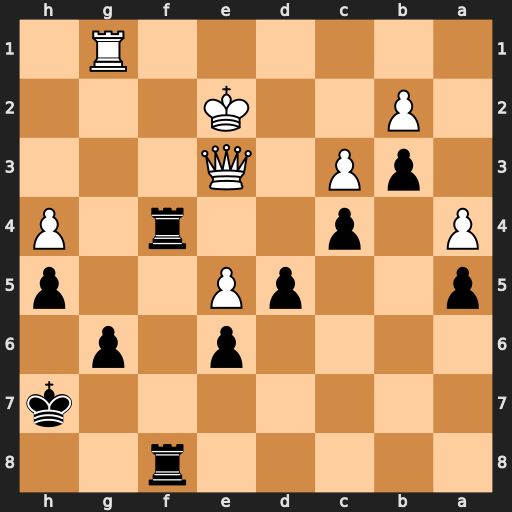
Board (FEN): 5r2/7k/4p1p1/p2pP2p/P1p2r1P/1pP1Q3/1P2K3/6R1
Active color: b
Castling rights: -
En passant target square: -
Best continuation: Re4 Qxe4 dxe4